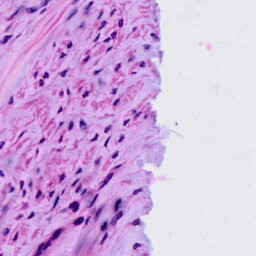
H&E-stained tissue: Cervix